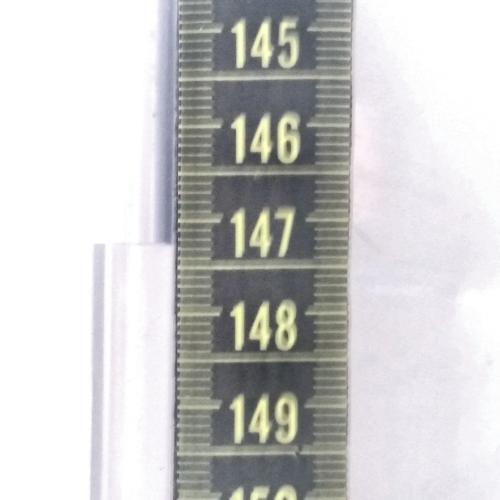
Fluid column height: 147.3 cm